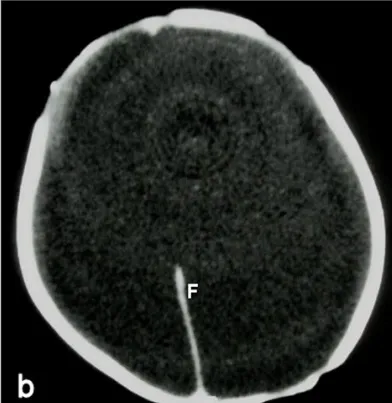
CT images of 2 days old newborns brain. (
b) Shows disrupted falx cerebri (F).
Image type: radiology (ct)